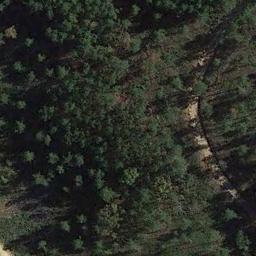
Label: forest